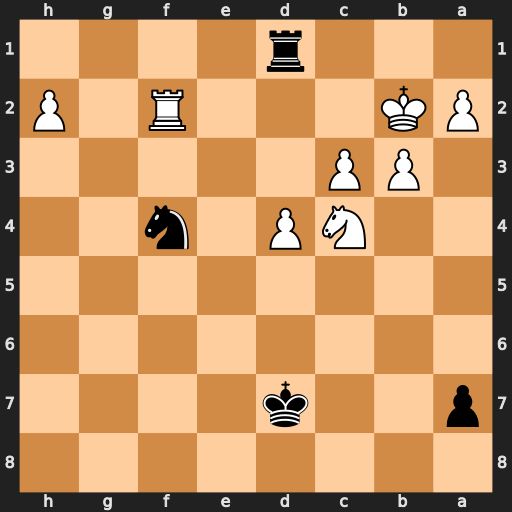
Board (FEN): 8/p2k4/8/8/2NP1n2/1PP5/PK3R1P/3r4
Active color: b
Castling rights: -
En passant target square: -
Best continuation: Nd3+ Kc2 Nxf2